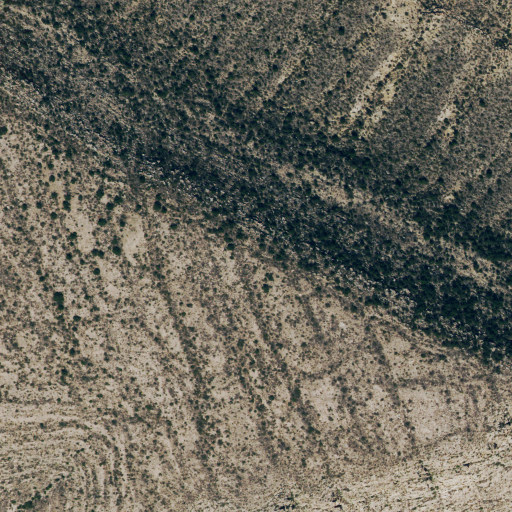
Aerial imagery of mountain in Texas named Pine Mountain containing only shrub